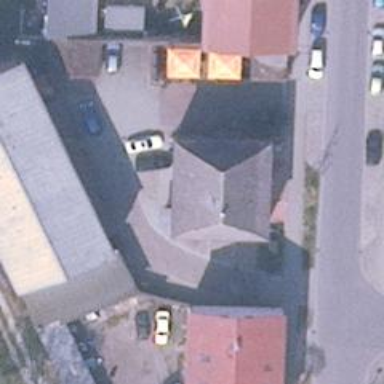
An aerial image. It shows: Restaurant.